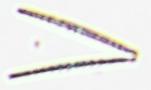
Label: Thalassionema